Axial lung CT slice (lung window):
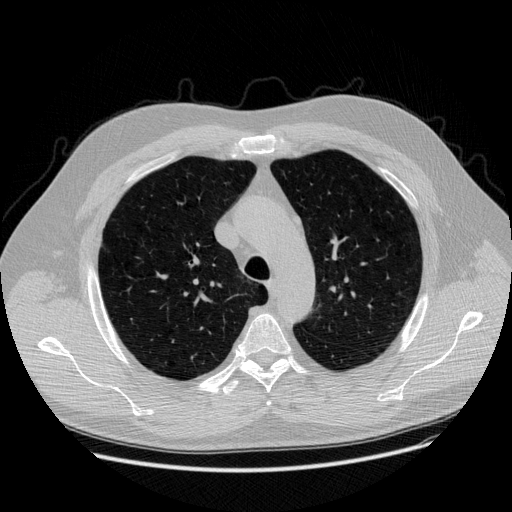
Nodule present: no